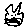
Label: cat